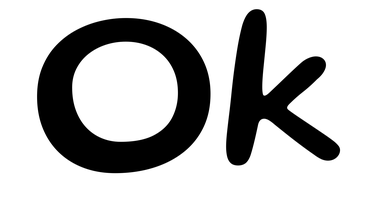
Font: Gluten_Regular